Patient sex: F
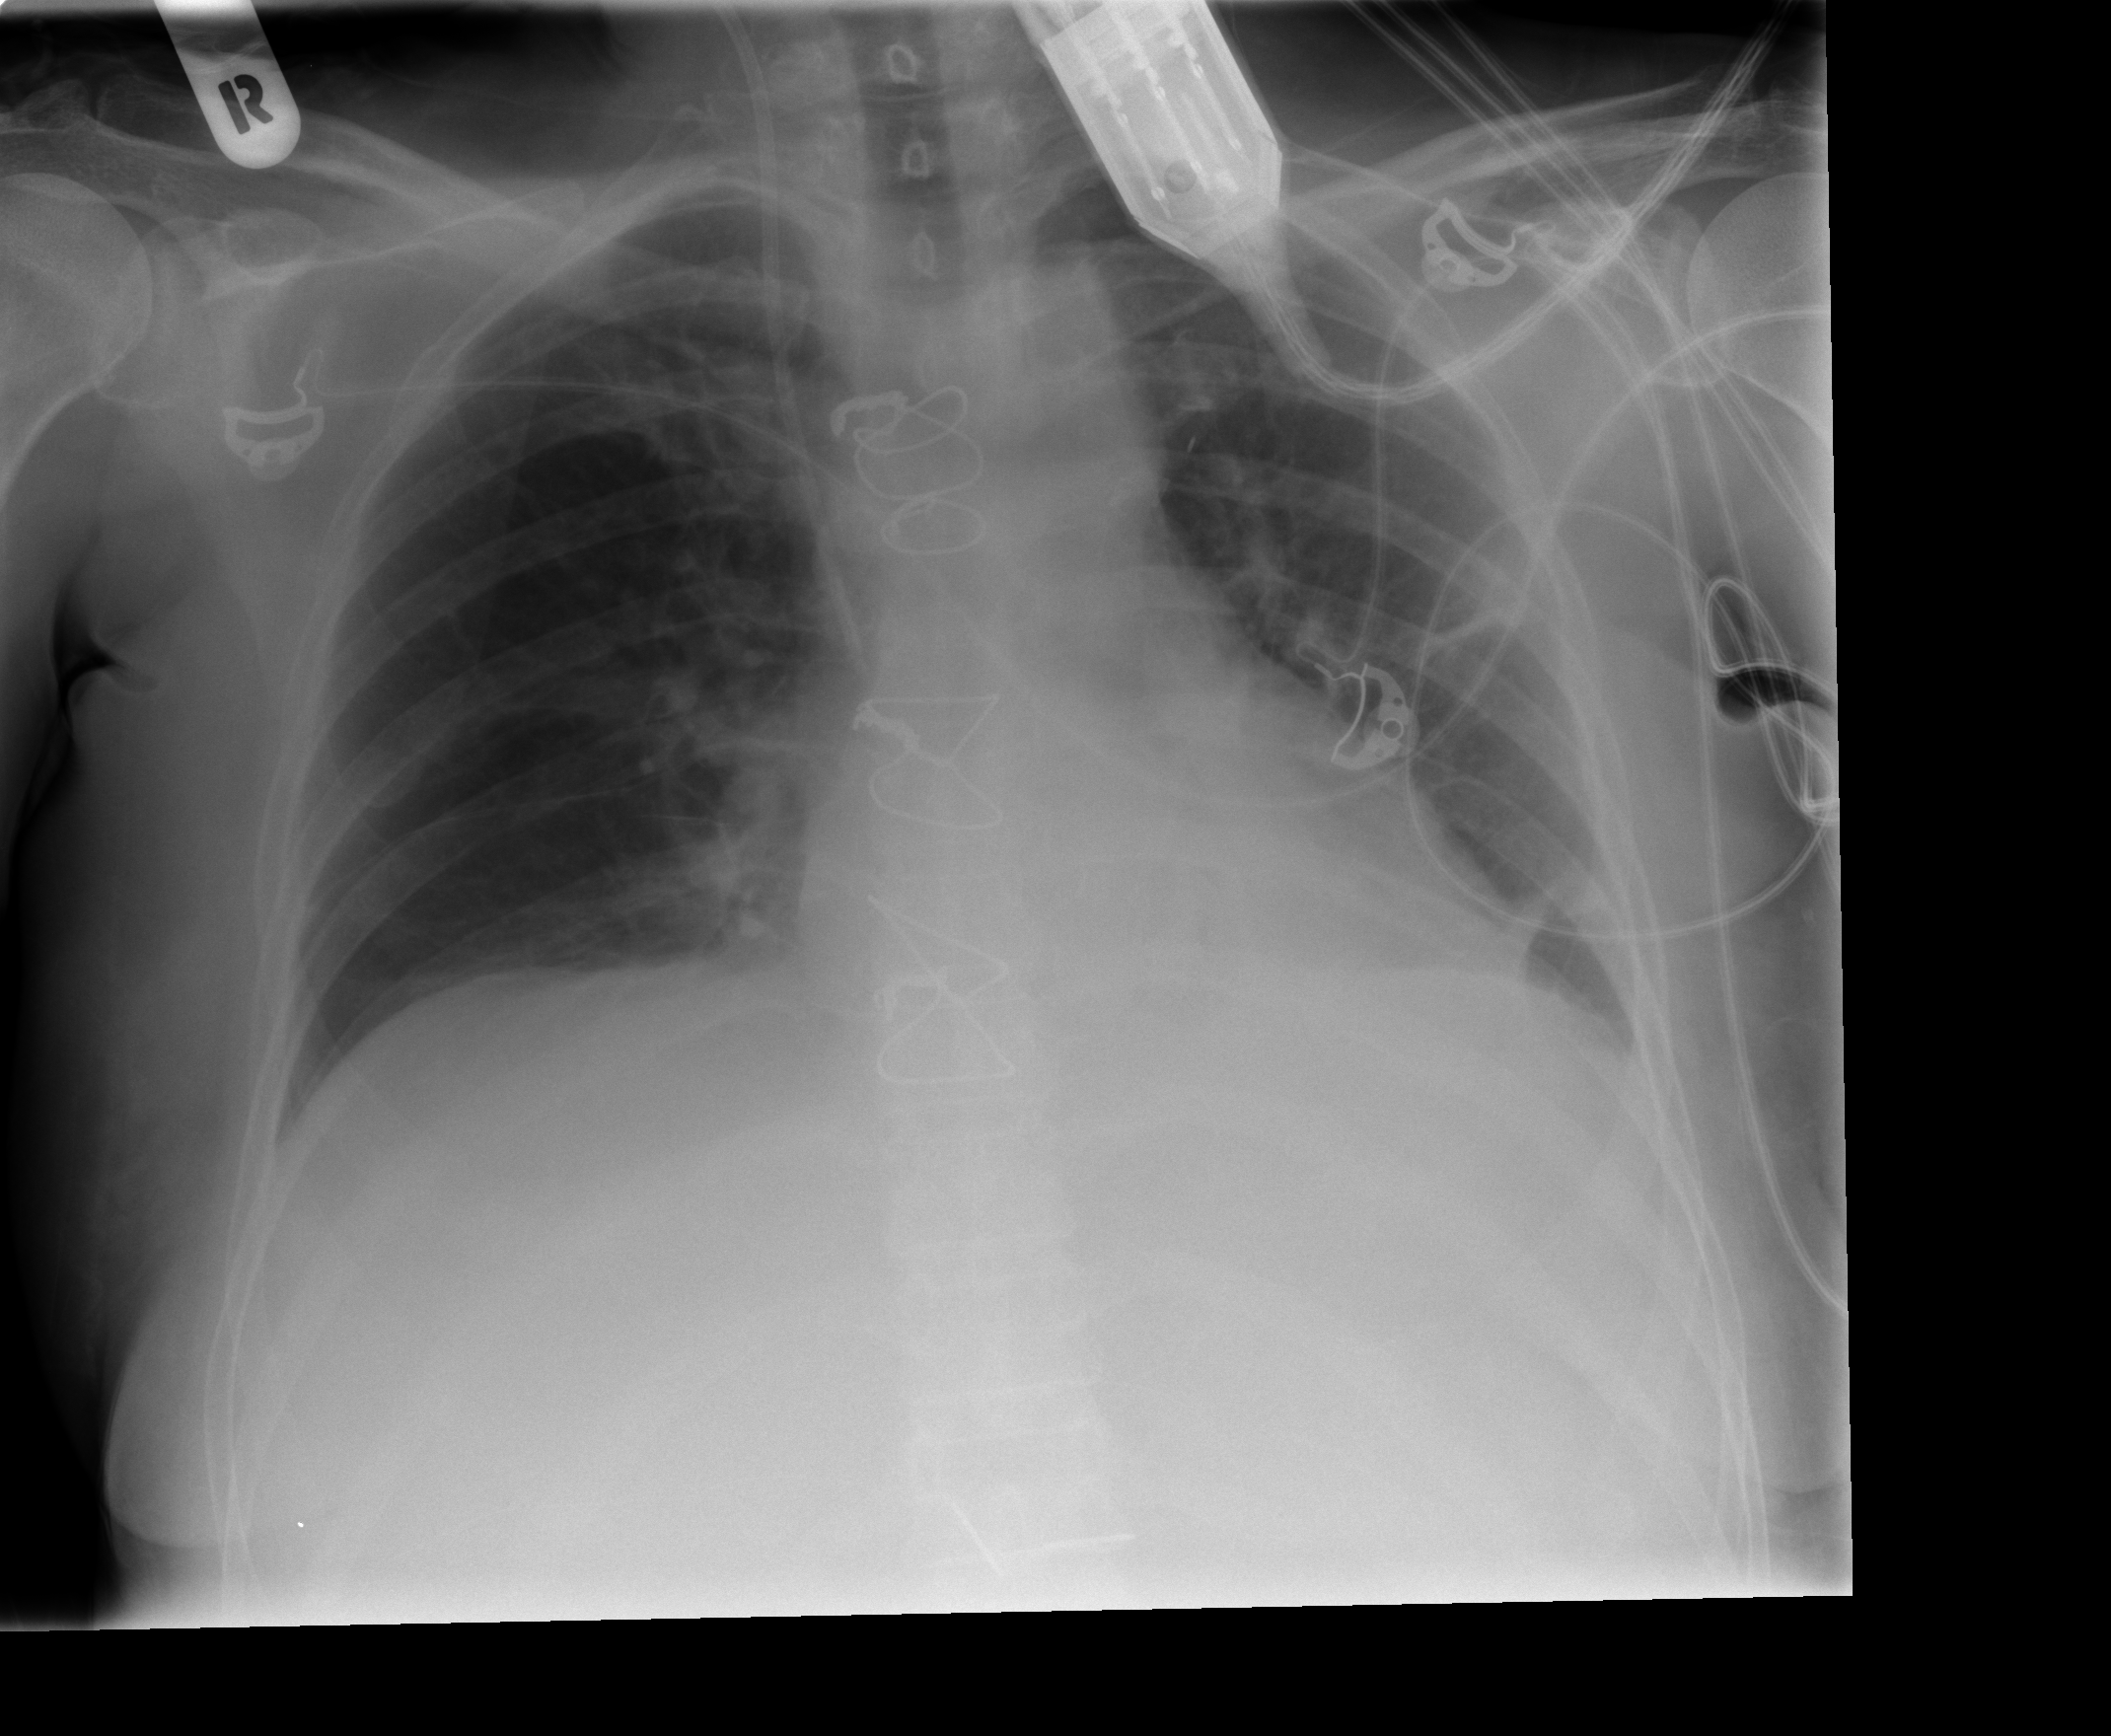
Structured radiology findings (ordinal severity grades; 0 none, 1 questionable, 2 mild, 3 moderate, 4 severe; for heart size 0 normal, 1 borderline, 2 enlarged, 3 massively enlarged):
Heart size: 0
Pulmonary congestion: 1
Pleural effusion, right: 0
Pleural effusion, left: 1
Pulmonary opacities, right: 0
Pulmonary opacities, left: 0
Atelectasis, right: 0
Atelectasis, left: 2